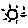
Label: sun